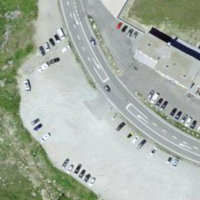
EUNIS habitat code: 26
Species observed at this site:
Setina aurita
Corvus corone
Motacilla cinerea
Oenanthe oenanthe
Gypaetus barbatus
Monticola saxatilis
Mitopus morio
Anthus spinoletta
Corvus cornix
Montifringilla nivalis
Turdus viscivorus
Carduelis carduelis
Phalacrocorax carbo
Aquila chrysaetos
Silene acaulis
Phoenicurus ochruros
Pyrrhocorax graculus
Falco tinnunculus
Corvus corax
Motacilla alba